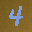
Label: 4